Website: apple-inc
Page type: review-order
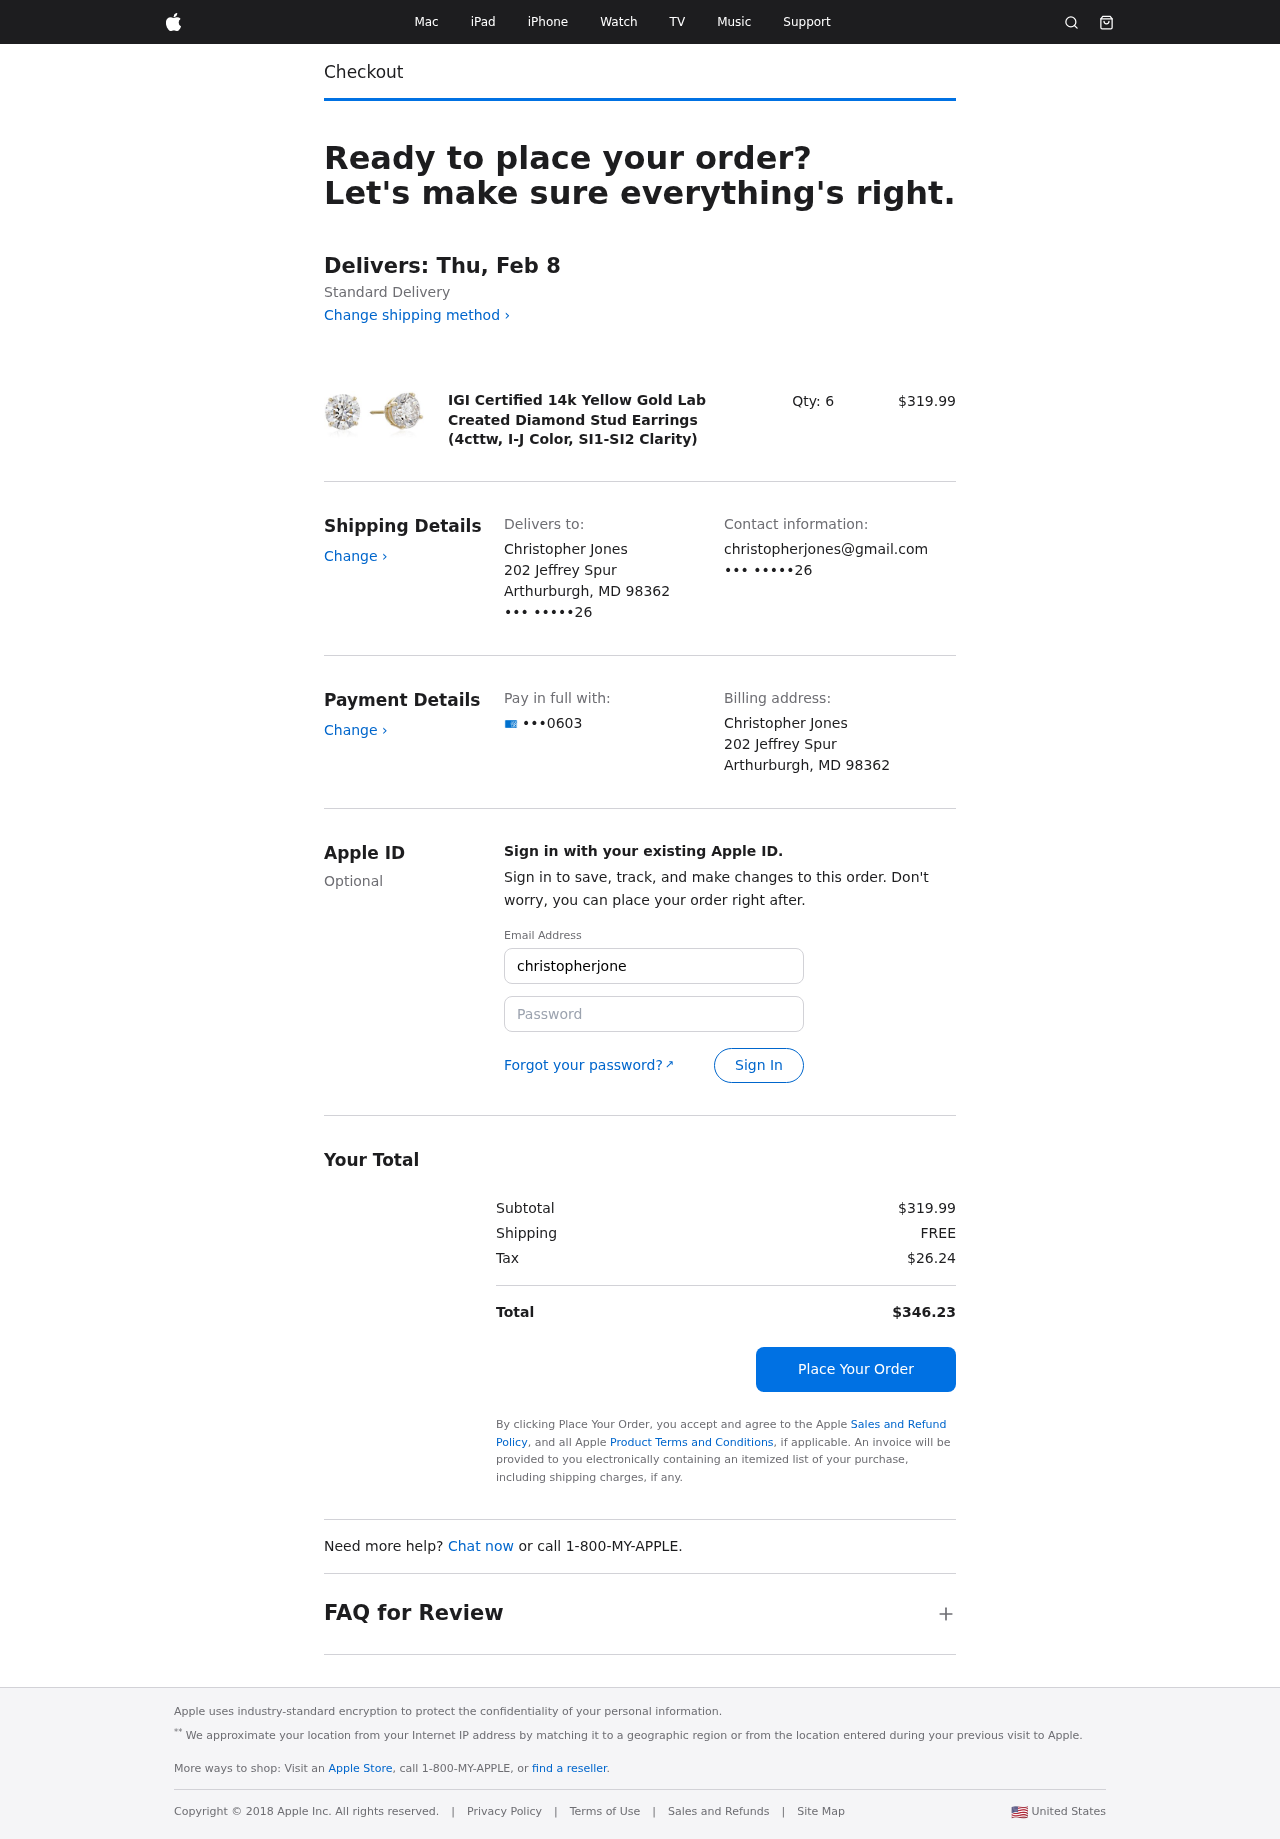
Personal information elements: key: PII_CARD_LAST4
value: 0603
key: PII_CITY_STATE_ZIP
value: Arthurburgh, MD 98362
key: PII_EMAIL3
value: christopherjones@gmail.com
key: PII_FULLNAME
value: Christopher Jones
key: PII_PHONE_SUFFIX
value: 26
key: PII_STREET
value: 202 Jeffrey Spur
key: PII_EMAIL2
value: christopherjones@gmail.com
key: PII_CARD_EXPIRY_YEAR
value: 26
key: PII_CARD_EXPIRY_YEAR_NUMERIC
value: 26
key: PII_FULLNAME2
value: Christopher Jones
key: PII_CITY
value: Arthurburgh
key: PII_STATE_ABBR
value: MD
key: PII_POSTCODE
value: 98362
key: PII_POSTCODE_FULL
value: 98362
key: PII_CITY_STATE
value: Arthurburgh, MD
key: PII_POSTCODE_NUMERIC
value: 98362
Product elements: key: PRODUCT1_NAME
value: IGI Certified 14k Yellow Gold Lab Created Diamond Stud Earrings (4cttw, I-J Color, SI1-SI2 Clarity)
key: PRODUCT1_PRICE
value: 319.99
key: PRODUCT1_QUANTITY
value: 6
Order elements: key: ORDER_DELIVERY_DATE
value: Delivers: Thu, Feb 8
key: ORDER_SUBTOTAL
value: $319.99
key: ORDER_SHIPPING_COST
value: FREE
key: ORDER_TAX
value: $26.24
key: ORDER_TOTAL
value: $346.23